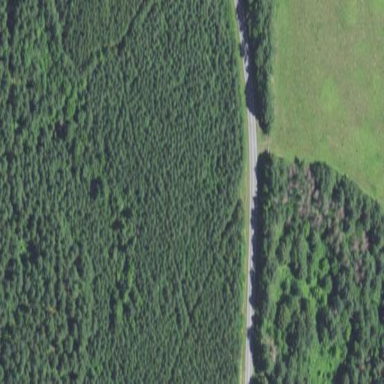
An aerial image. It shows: Forest with evergreen needle-leaved trees that produce timber and wood.